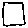
Label: square